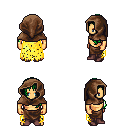
a pixel art fantasy rpg character, male body template, human, tanned skin, yellow tattered cape, robe skirt, green left-swept hairstyle, cloth hood, maroon shoes, four views (front, back, left, right), 2x2 character sprite sheet, small pixel art, hard edges, no anti-aliasing